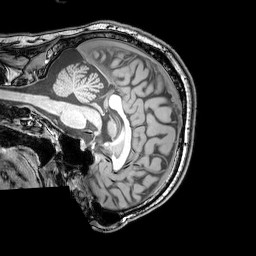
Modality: T1w
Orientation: sagittal
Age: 23
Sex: male
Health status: healthy
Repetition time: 0.081 s
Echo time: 0.037 s